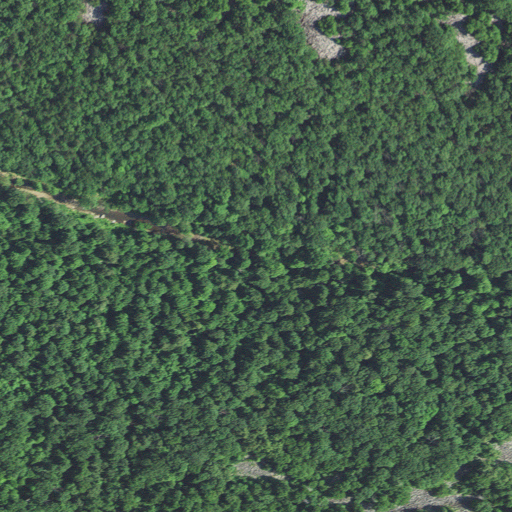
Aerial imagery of gap in West Virginia named Kline Gap containing only deciduous forest